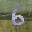
Label: 6